Question: I am building a web forms app in Visual Studio and have a number of button functions to allow the user to add, alter and delete from my database.
And all the functions work the way they are intended
Here is the error I get

I have done some research myself but I am still not sure how to fix it, And would love some help
Here is the code in question
'''
public partial class DeleteCharacters : System.Web.UI.Page
{
protected void Page_Load(object sender, EventArgs e)
{
}
private MarvelModelContext context = new MarvelModelContext();
protected void btnDeleteId_Click(object sender, EventArgs e)
{
int id = System.Convert.ToInt32(txtId.Text);
string Sname = SNameT.Text;
Character CRead = context.Character.FirstOrDefault(c => c.CharacterId == id && c.Superhero == Sname);
context.Character.Remove(CRead);//Error Pops up here
context.SaveChanges();
//Clear Feilds
txtId.Text = "";
SNameT.Text = "";
}
}
'''
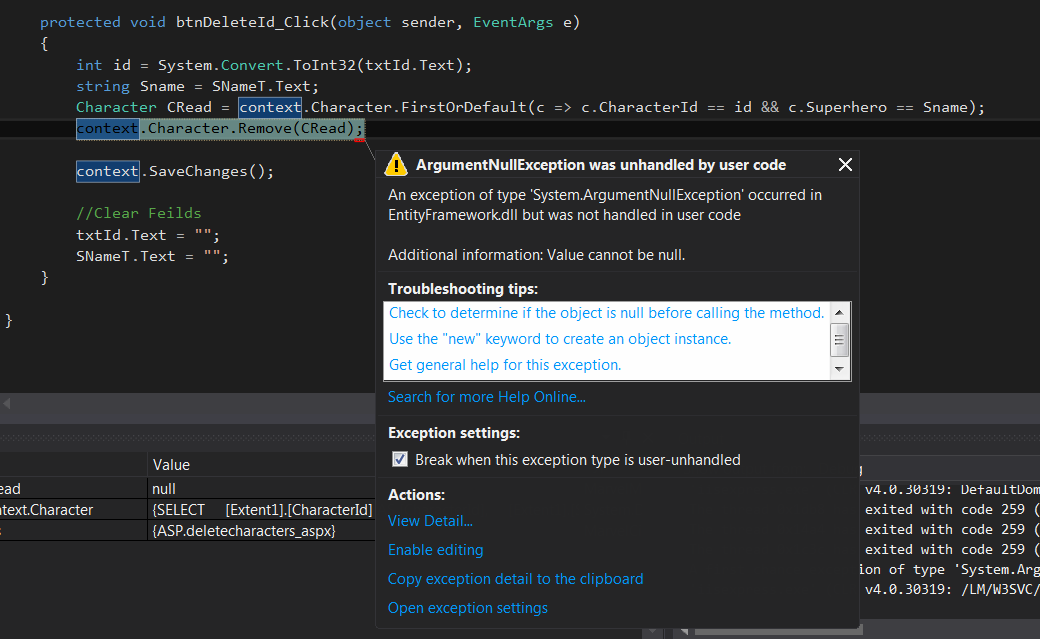
Answer: As @MKS suggested you must check for null if you are using <URL>. This returns 'null' if it can't find a match in your lambda expression. So, the updated method should look like this.
'''
public partial class DeleteCharacters : System.Web.UI.Page
{
protected void Page_Load(object sender, EventArgs e)
{
}
private MarvelModelContext context = new MarvelModelContext();
protected void btnDeleteId_Click(object sender, EventArgs e)
{
int id = System.Convert.ToInt32(txtId.Text);
string Sname = SNameT.Text;
Character CRead = context.Character.FirstOrDefault(c => c.CharacterId == id && c.Superhero == Sname);
if(CRead != null) // added this condition
{
context.Character.Remove(CRead);
context.SaveChanges();
//Clear Feilds
txtId.Text = "";
SNameT.Text = "";
}
}
}
'''